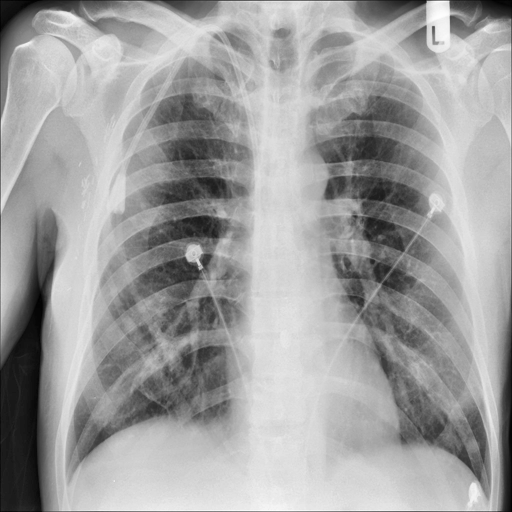
Finding: NORMAL